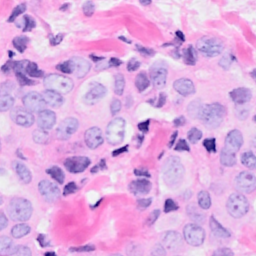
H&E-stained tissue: Breast